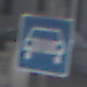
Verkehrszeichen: Kraftfahrstrasse
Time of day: MorningAfternoon
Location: Outdoor (Urban)
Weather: PartlyCloudy
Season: NotSpecified
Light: Natural